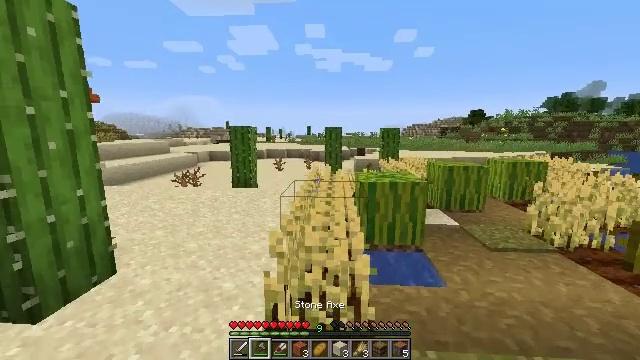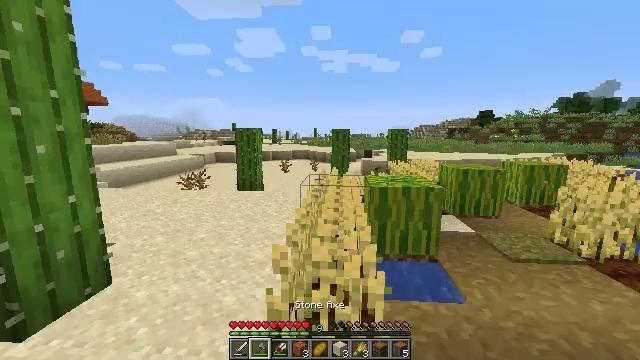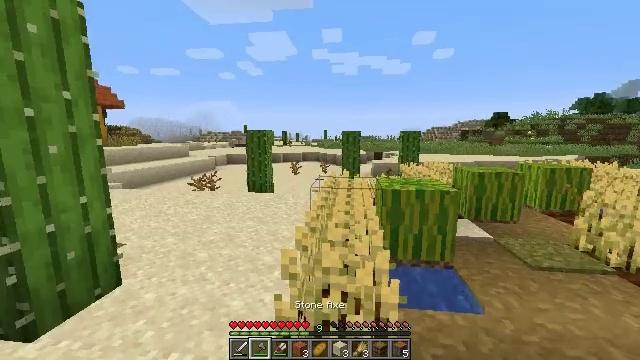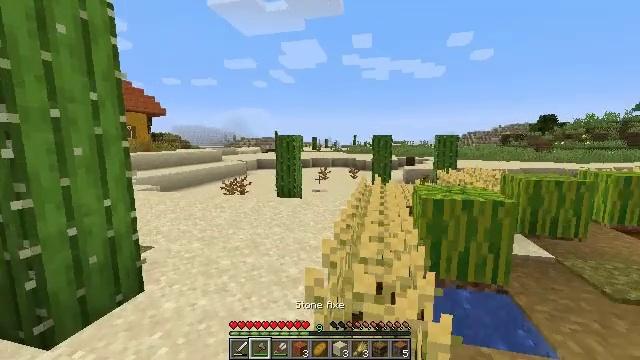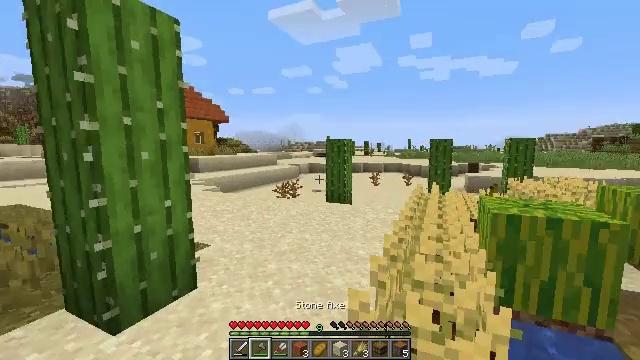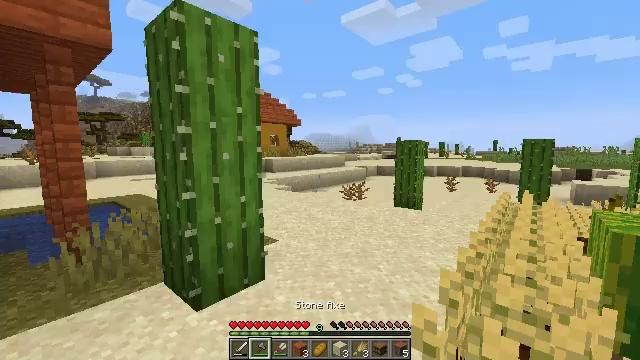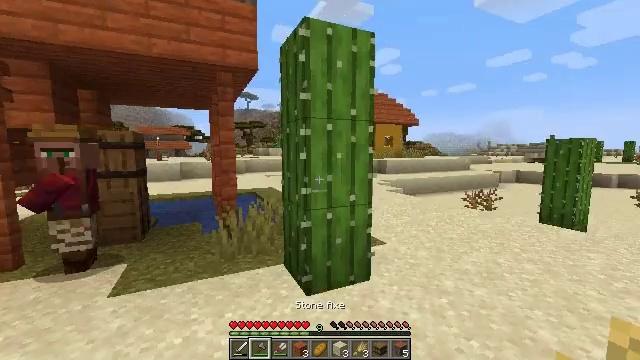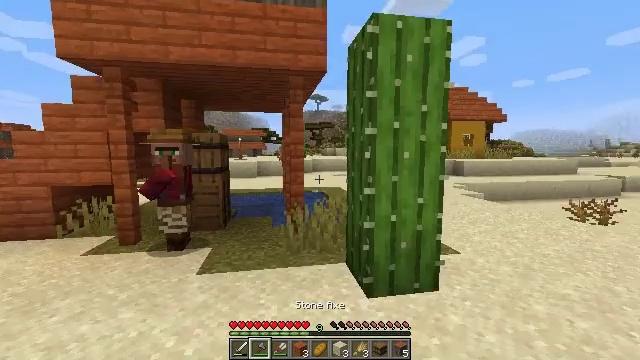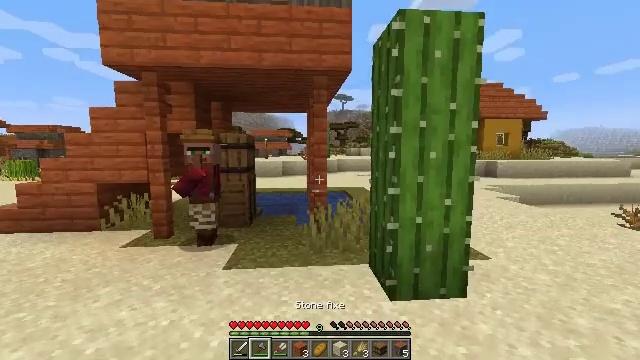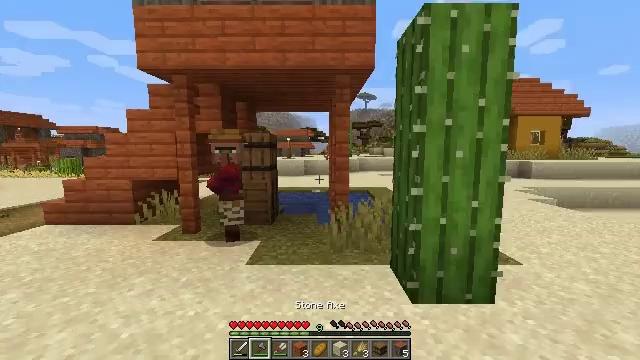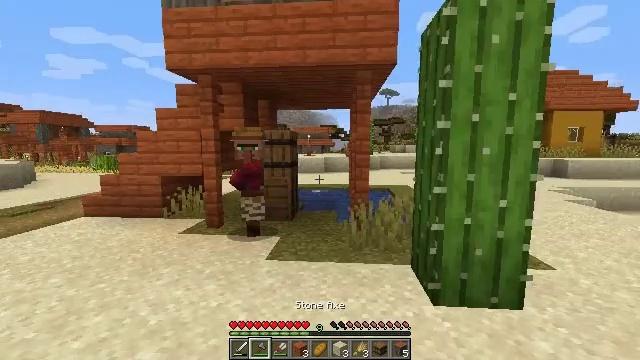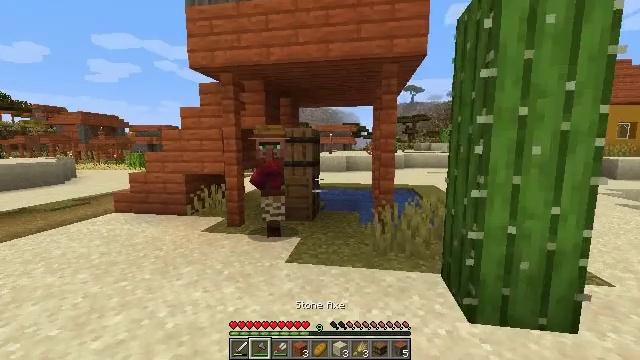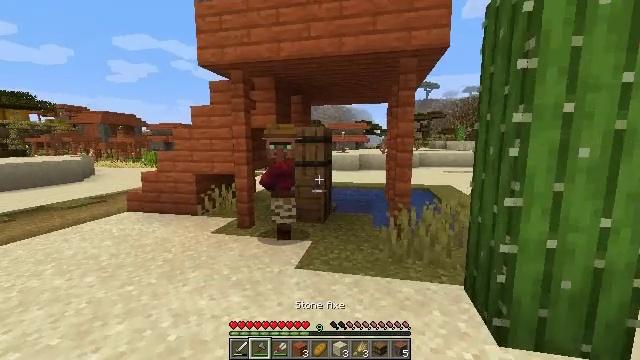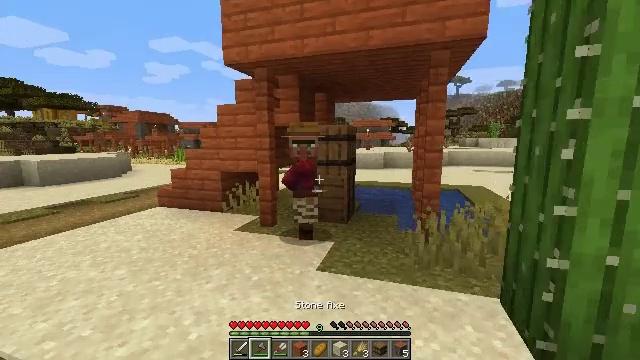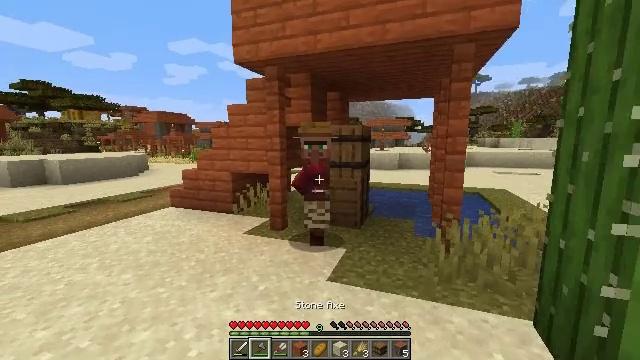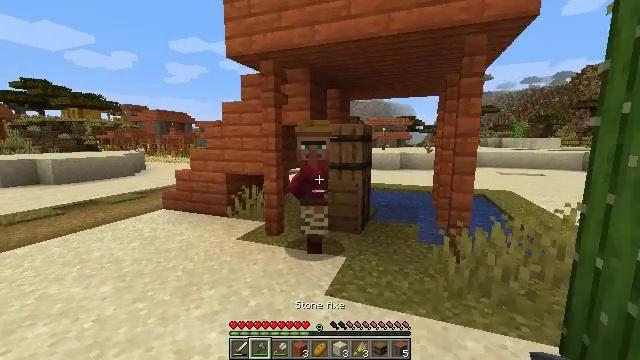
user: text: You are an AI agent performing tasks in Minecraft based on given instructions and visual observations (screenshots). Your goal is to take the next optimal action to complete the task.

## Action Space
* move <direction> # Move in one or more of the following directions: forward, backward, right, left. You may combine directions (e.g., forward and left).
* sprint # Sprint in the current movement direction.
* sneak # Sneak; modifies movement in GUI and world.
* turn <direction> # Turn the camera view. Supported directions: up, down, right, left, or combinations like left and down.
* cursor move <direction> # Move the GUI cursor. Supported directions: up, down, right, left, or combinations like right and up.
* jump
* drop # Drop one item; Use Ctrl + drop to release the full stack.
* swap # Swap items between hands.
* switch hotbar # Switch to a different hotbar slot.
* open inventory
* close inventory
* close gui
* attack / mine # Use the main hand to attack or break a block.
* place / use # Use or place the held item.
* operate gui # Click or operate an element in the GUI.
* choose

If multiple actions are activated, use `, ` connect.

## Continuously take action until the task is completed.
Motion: motion action
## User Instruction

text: Break the barrel to collect it.
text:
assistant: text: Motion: move forward, turn left
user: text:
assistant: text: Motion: move forward, turn left
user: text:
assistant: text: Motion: move forward, turn left and up
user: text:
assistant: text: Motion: turn left
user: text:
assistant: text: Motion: turn left
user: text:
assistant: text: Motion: turn left
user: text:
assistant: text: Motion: turn left
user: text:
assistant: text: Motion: turn left
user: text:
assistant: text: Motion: turn left
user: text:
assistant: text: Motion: move forward, turn left
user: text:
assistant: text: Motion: move forward, turn left
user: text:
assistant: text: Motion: move forward, turn left
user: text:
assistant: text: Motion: move forward, turn left
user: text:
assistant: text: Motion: move forward, turn left
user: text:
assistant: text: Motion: move forward
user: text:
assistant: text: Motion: move forward
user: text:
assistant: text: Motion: move forward
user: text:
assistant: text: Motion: move forward
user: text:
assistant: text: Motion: move forward
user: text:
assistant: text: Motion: move forward
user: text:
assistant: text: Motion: move forward
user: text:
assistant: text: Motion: move forward
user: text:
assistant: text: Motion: move forward, turn right
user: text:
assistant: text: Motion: move forward, turn right
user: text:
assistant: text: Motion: move forward, turn right
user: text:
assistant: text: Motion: move forward
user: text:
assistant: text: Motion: move forward
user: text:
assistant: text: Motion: move forward
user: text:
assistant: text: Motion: move forward
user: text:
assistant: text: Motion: move forward